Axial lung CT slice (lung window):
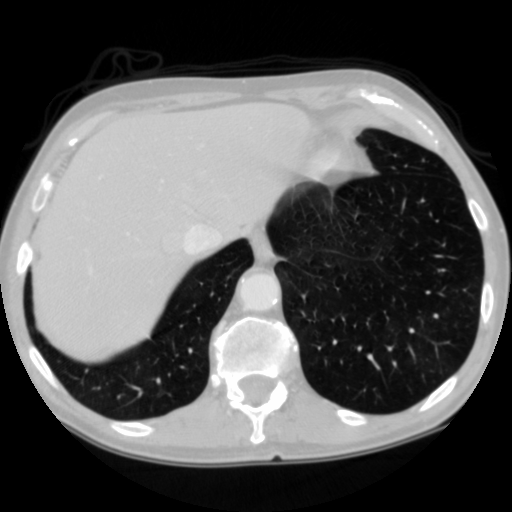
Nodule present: no